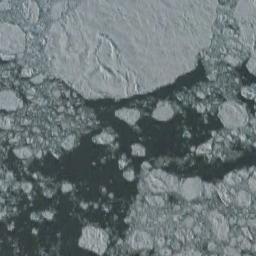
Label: sea_ice